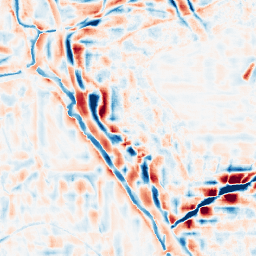
Category: wavelet
Decomposition family: wavelet_reverse_biorthogonal
Decomposition parameters: wavelet: rbio4.4
level: 4
Upsampling method: regularized
Upsampling parameters: scale: 4
lambda_reg: 0.01
Upsampling scale: 4